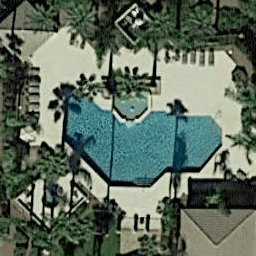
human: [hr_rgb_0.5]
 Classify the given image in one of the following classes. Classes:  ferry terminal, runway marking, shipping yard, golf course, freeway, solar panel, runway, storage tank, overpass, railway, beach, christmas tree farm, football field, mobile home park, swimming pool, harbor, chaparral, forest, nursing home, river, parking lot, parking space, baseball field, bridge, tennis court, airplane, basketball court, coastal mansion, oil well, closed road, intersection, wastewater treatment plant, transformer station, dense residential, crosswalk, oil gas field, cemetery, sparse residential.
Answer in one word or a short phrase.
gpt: swimming pool